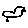
Label: bird